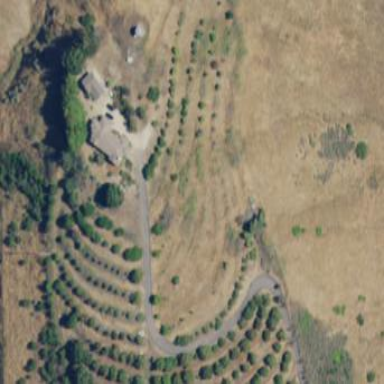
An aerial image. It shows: Orchard.